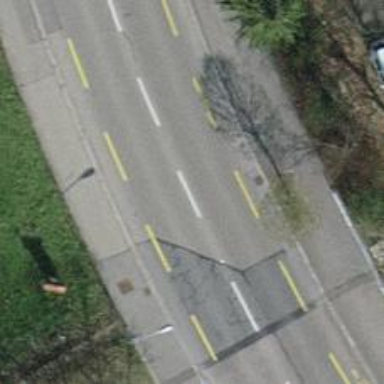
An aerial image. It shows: Tertiary road with asphalt surface and cycle lane.